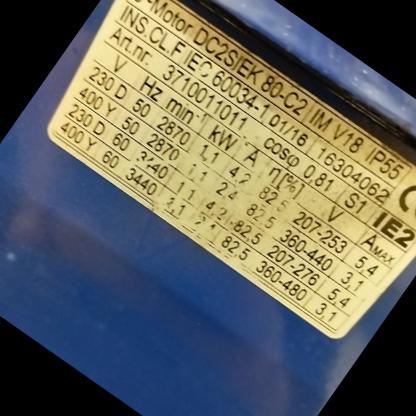
Klasa: tabliczka-znamionowa